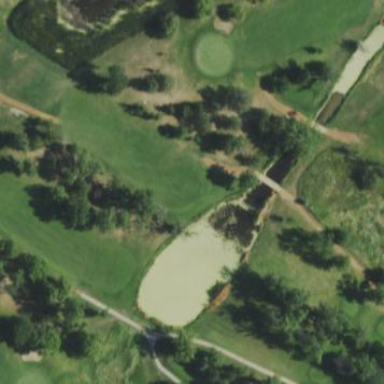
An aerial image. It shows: Golf fairway surrounded by grass.